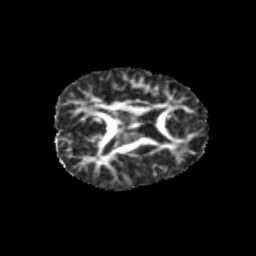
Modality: FA
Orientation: axial
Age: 11
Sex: male
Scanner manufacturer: siemens
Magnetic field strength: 3 T
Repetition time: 3.8 s
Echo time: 0.07 s